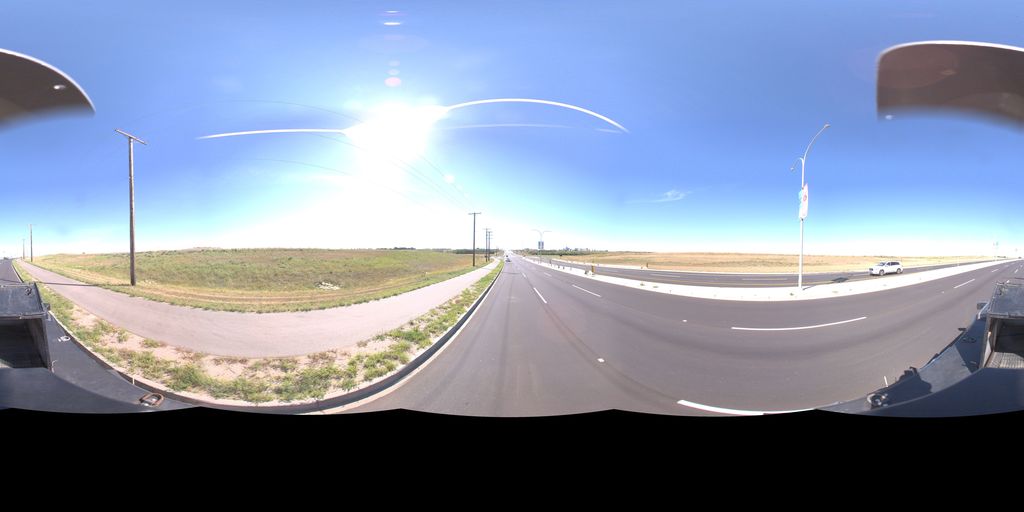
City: saskatoon